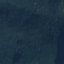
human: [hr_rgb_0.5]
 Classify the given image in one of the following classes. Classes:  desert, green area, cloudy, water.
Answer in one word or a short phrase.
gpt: green area